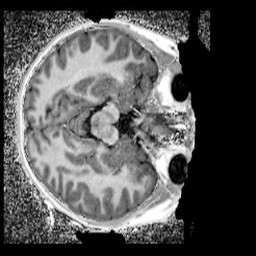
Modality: UNIT1_denoised
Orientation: axial
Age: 11
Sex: female
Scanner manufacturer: siemens
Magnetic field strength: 3 T
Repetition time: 4 s
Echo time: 0.00299 s